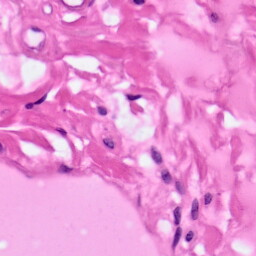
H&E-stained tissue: Pancreatic